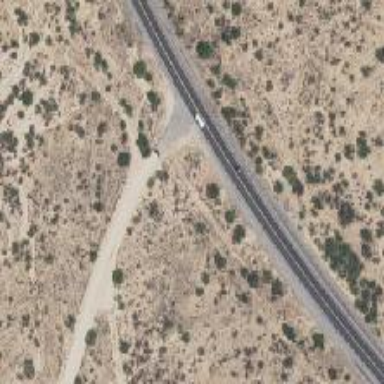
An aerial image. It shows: Abandoned road.